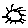
Label: sun